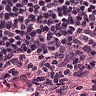
Metastatic tissue present: no